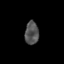
Tissue: skin
Cell type: Epithelial cells
Senescence score: 0.2788
Nuclear area (px): 313
Mean DAPI intensity: 81.962